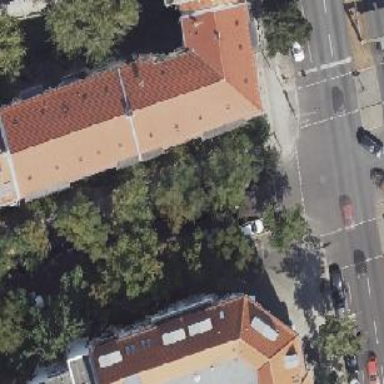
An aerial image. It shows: View of apartment building.